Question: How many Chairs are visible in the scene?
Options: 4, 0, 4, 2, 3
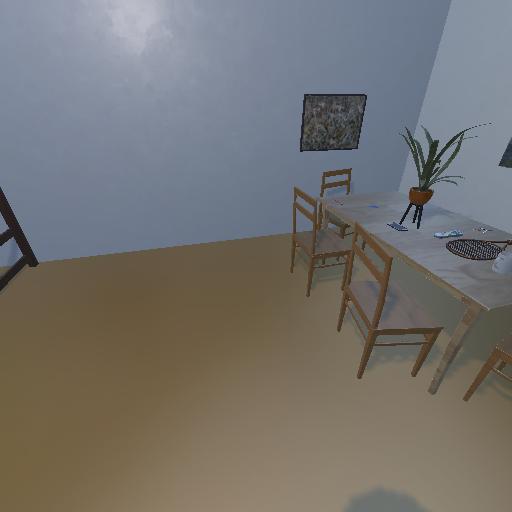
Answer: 4